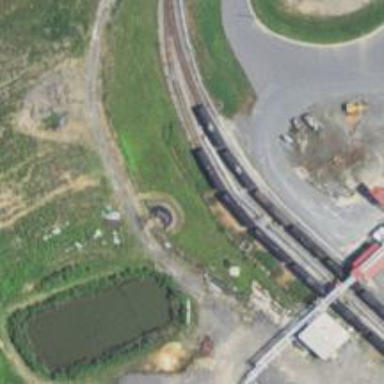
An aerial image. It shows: Railway spur service.